Field crop: tomato
Growth stage: 1
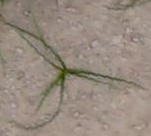
Species: cyperus